Interaction volume radius: 5 \u00c5
Interaction volume height: 40 \u00c5
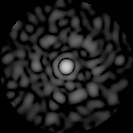
Disorder parameter: 0.85